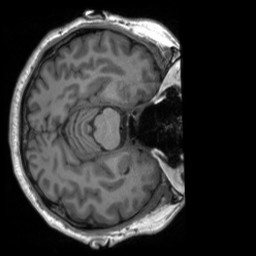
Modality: T1w
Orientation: axial
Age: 36
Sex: male
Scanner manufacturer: siemens
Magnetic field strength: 3 T
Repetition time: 2.3 s
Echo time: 0.00232 s